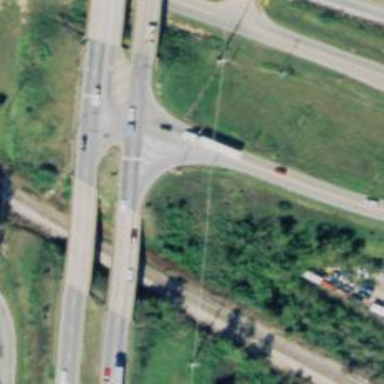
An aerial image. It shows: Asphalt trunk link road.